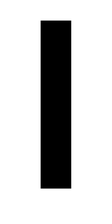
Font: Roboto_Condensed_Bold